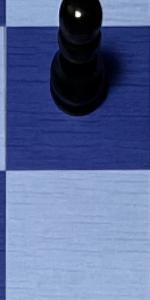
Label: Empty